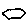
Label: hexagon